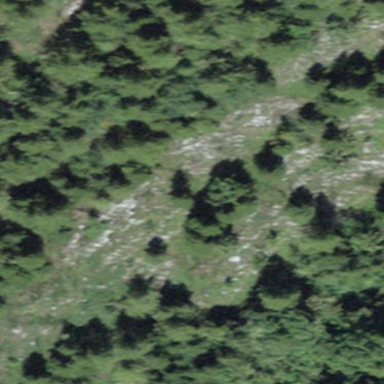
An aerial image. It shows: Natural area of fell.